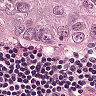
Metastatic tissue present: yes